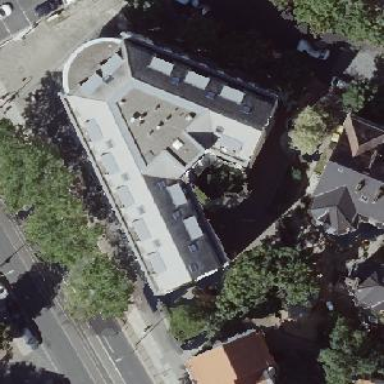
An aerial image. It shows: Office building with gambrel-shaped roof.